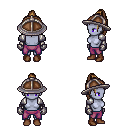
a pixel art fantasy rpg character, female body template, dark elf, purple skin, steel arm armor, magenta pants, blonde long topknot hairstyle, chain helm, metal gloves, brown shoes, four views (front, back, left, right), 2x2 character sprite sheet, small pixel art, hard edges, no anti-aliasing